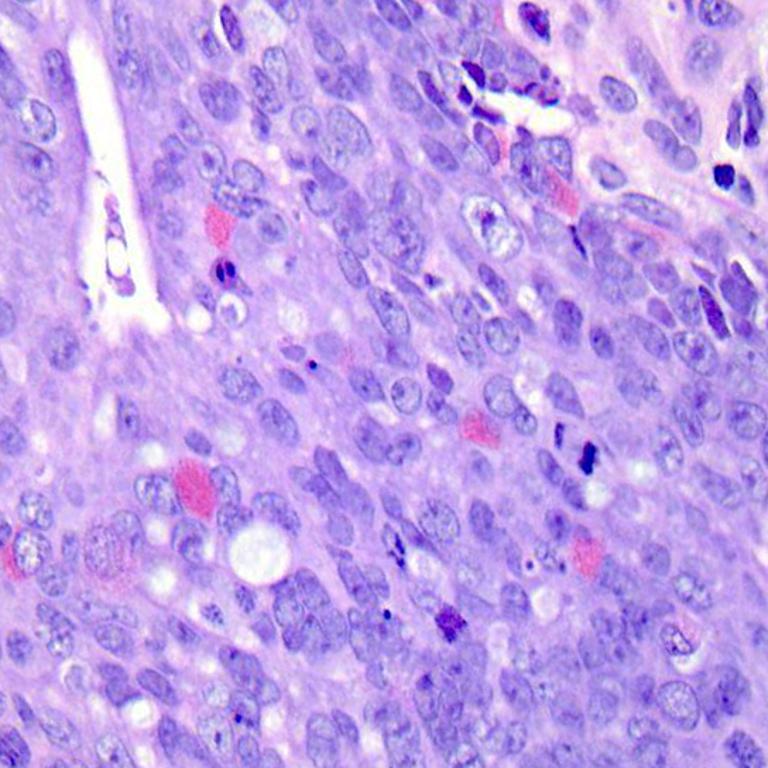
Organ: colon
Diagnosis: adenocarcinomas